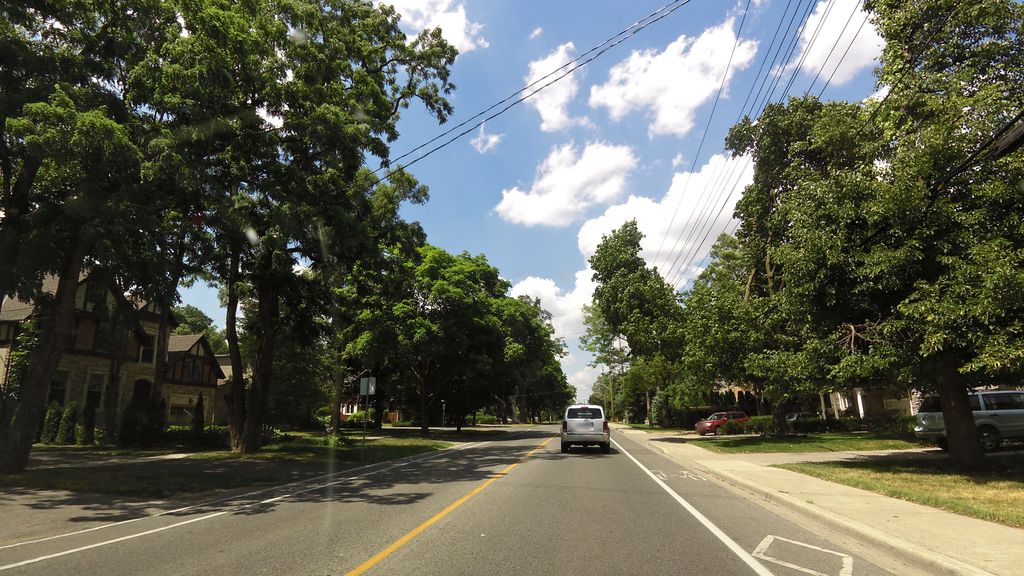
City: toronto